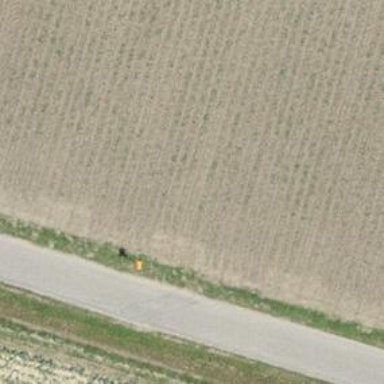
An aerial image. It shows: Aerial marker.